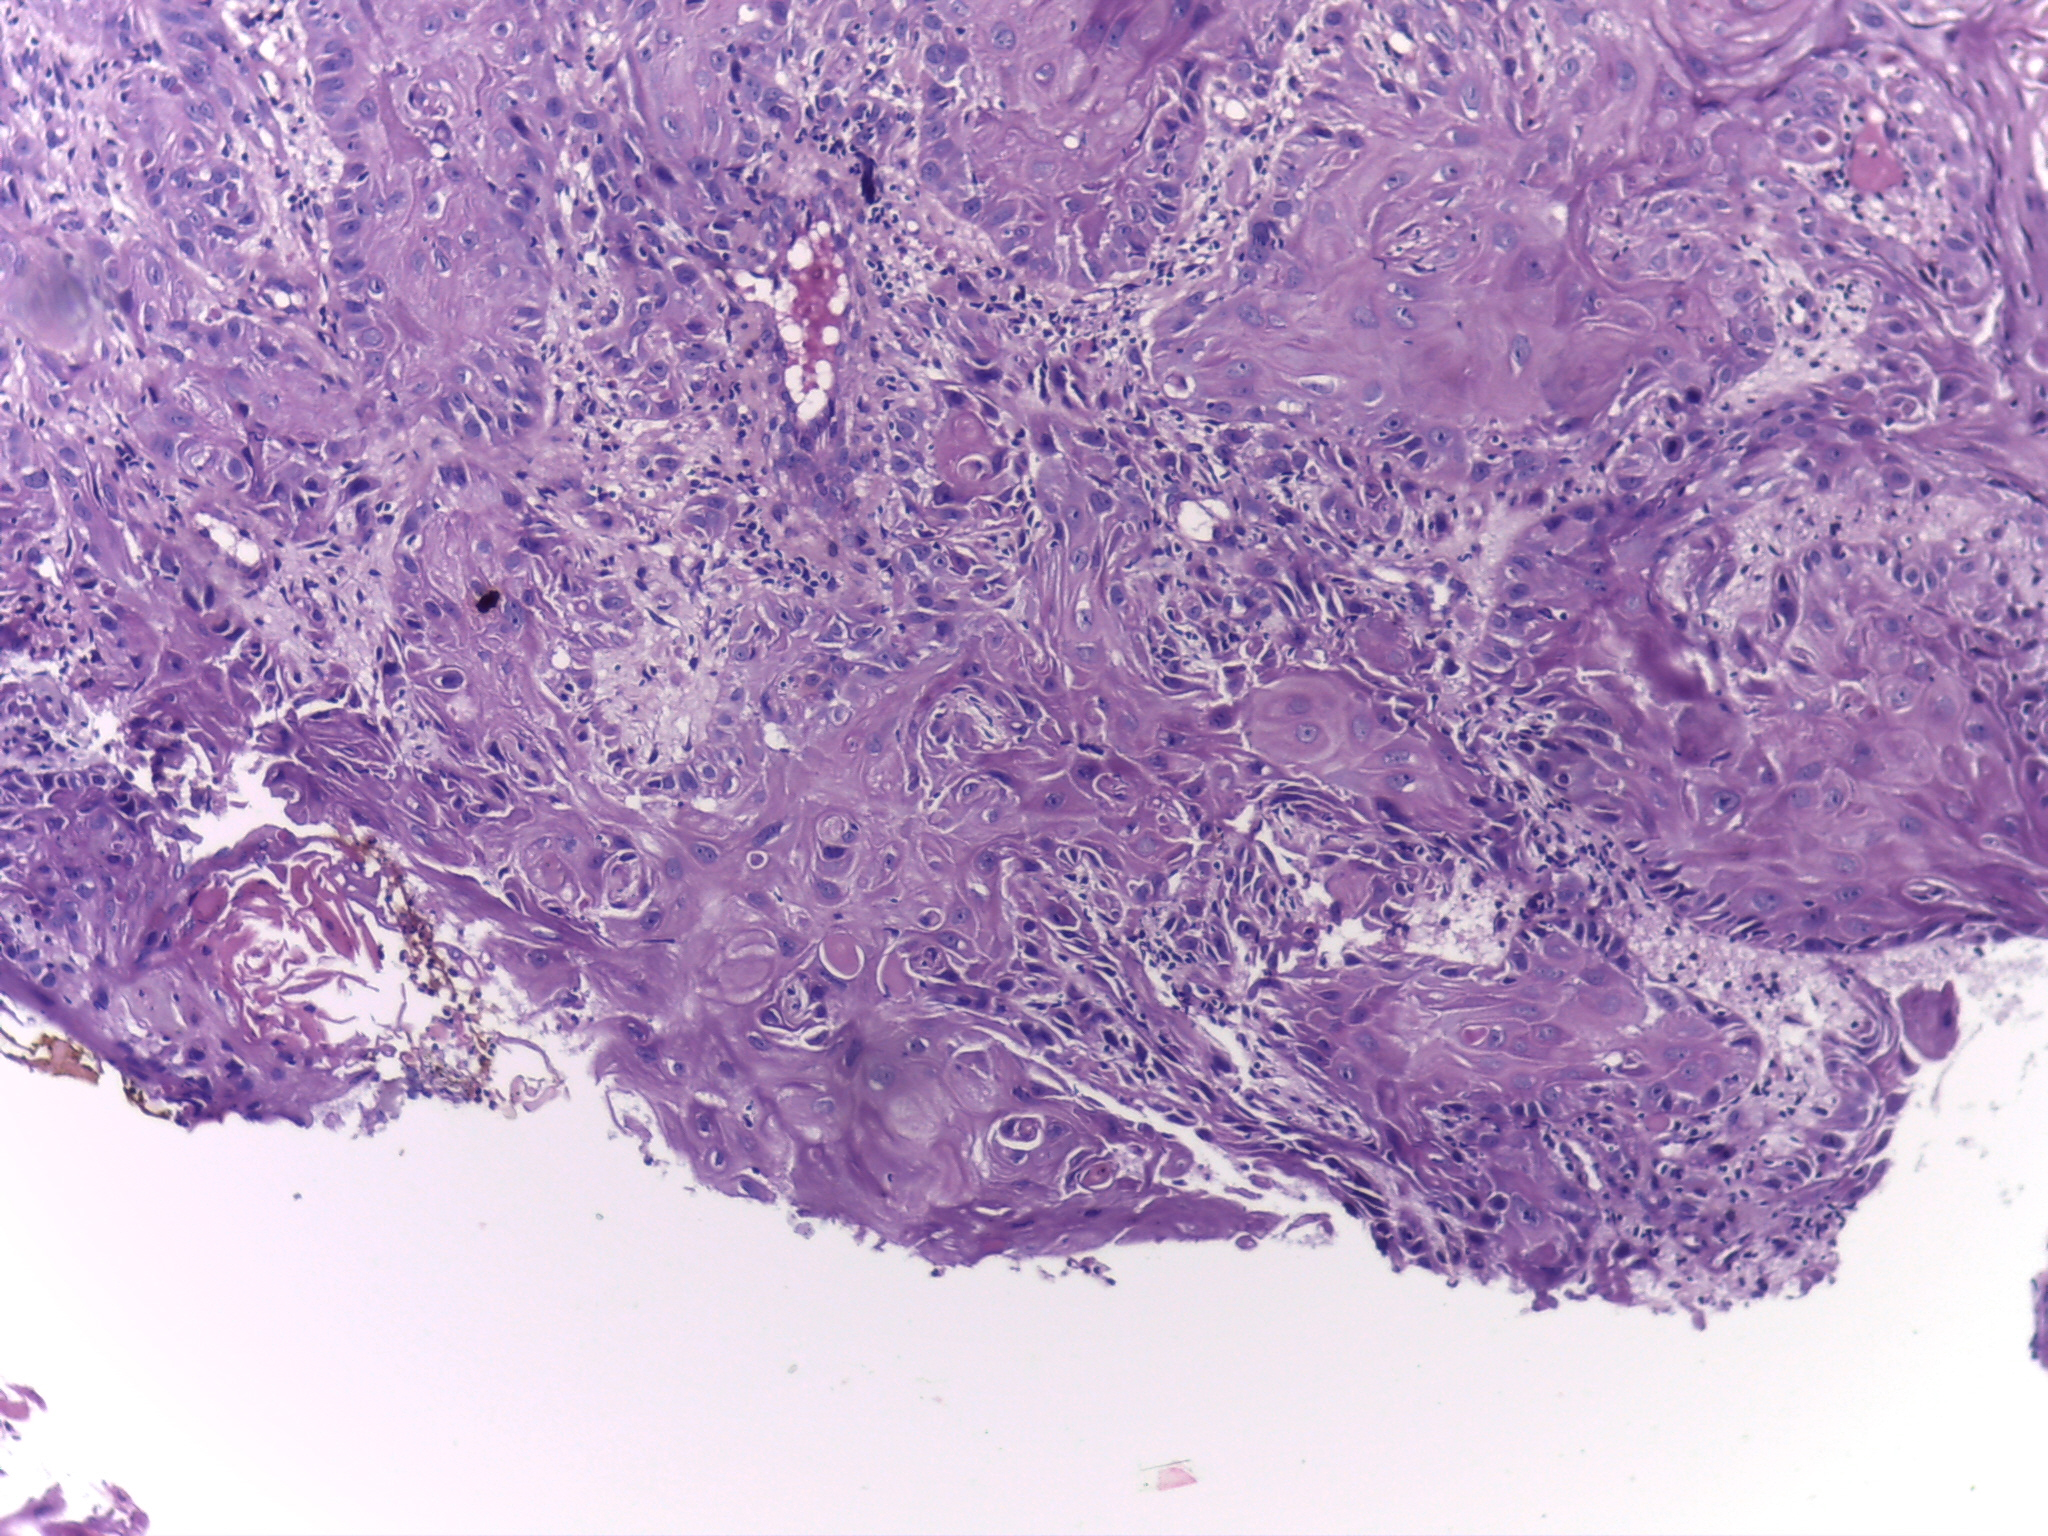
Diagnosis: OSCC